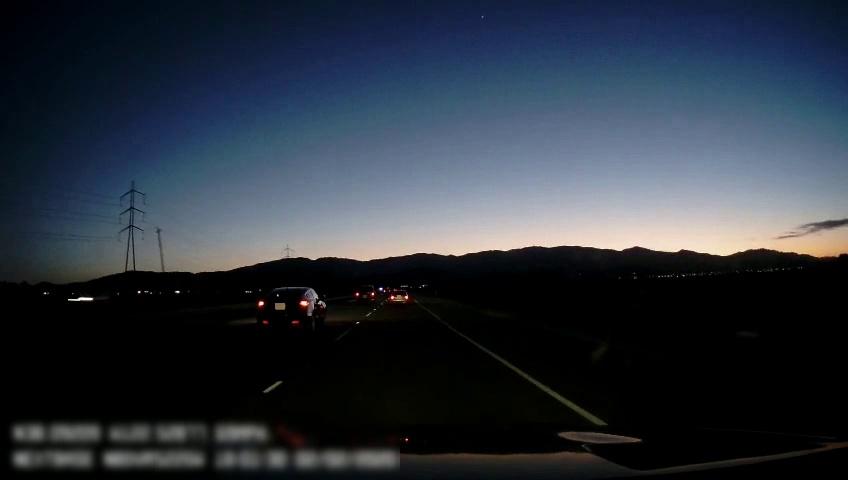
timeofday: Dusk/Dawn/Twilight
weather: Sunny
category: Drivable Space
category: Vehicles | Car
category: Vehicles | Car
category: Vehicles | Car
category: Lanes | Current Lane
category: Lanes | Alternate Lane